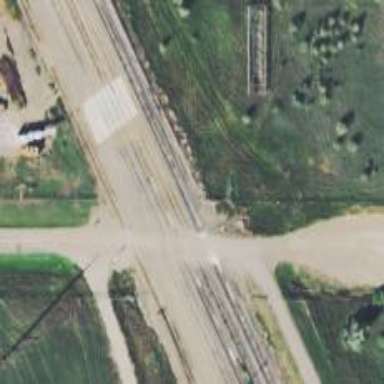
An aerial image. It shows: Level crossing along the railway.